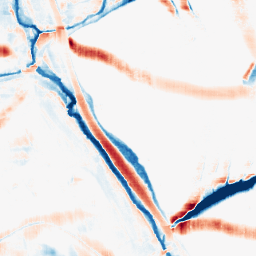
Category: morphological
Decomposition family: morphological_square
Decomposition parameters: operation: average
size: 20
Upsampling method: sinc_blackman
Upsampling parameters: scale: 4
kernel_size: 8
Upsampling scale: 4